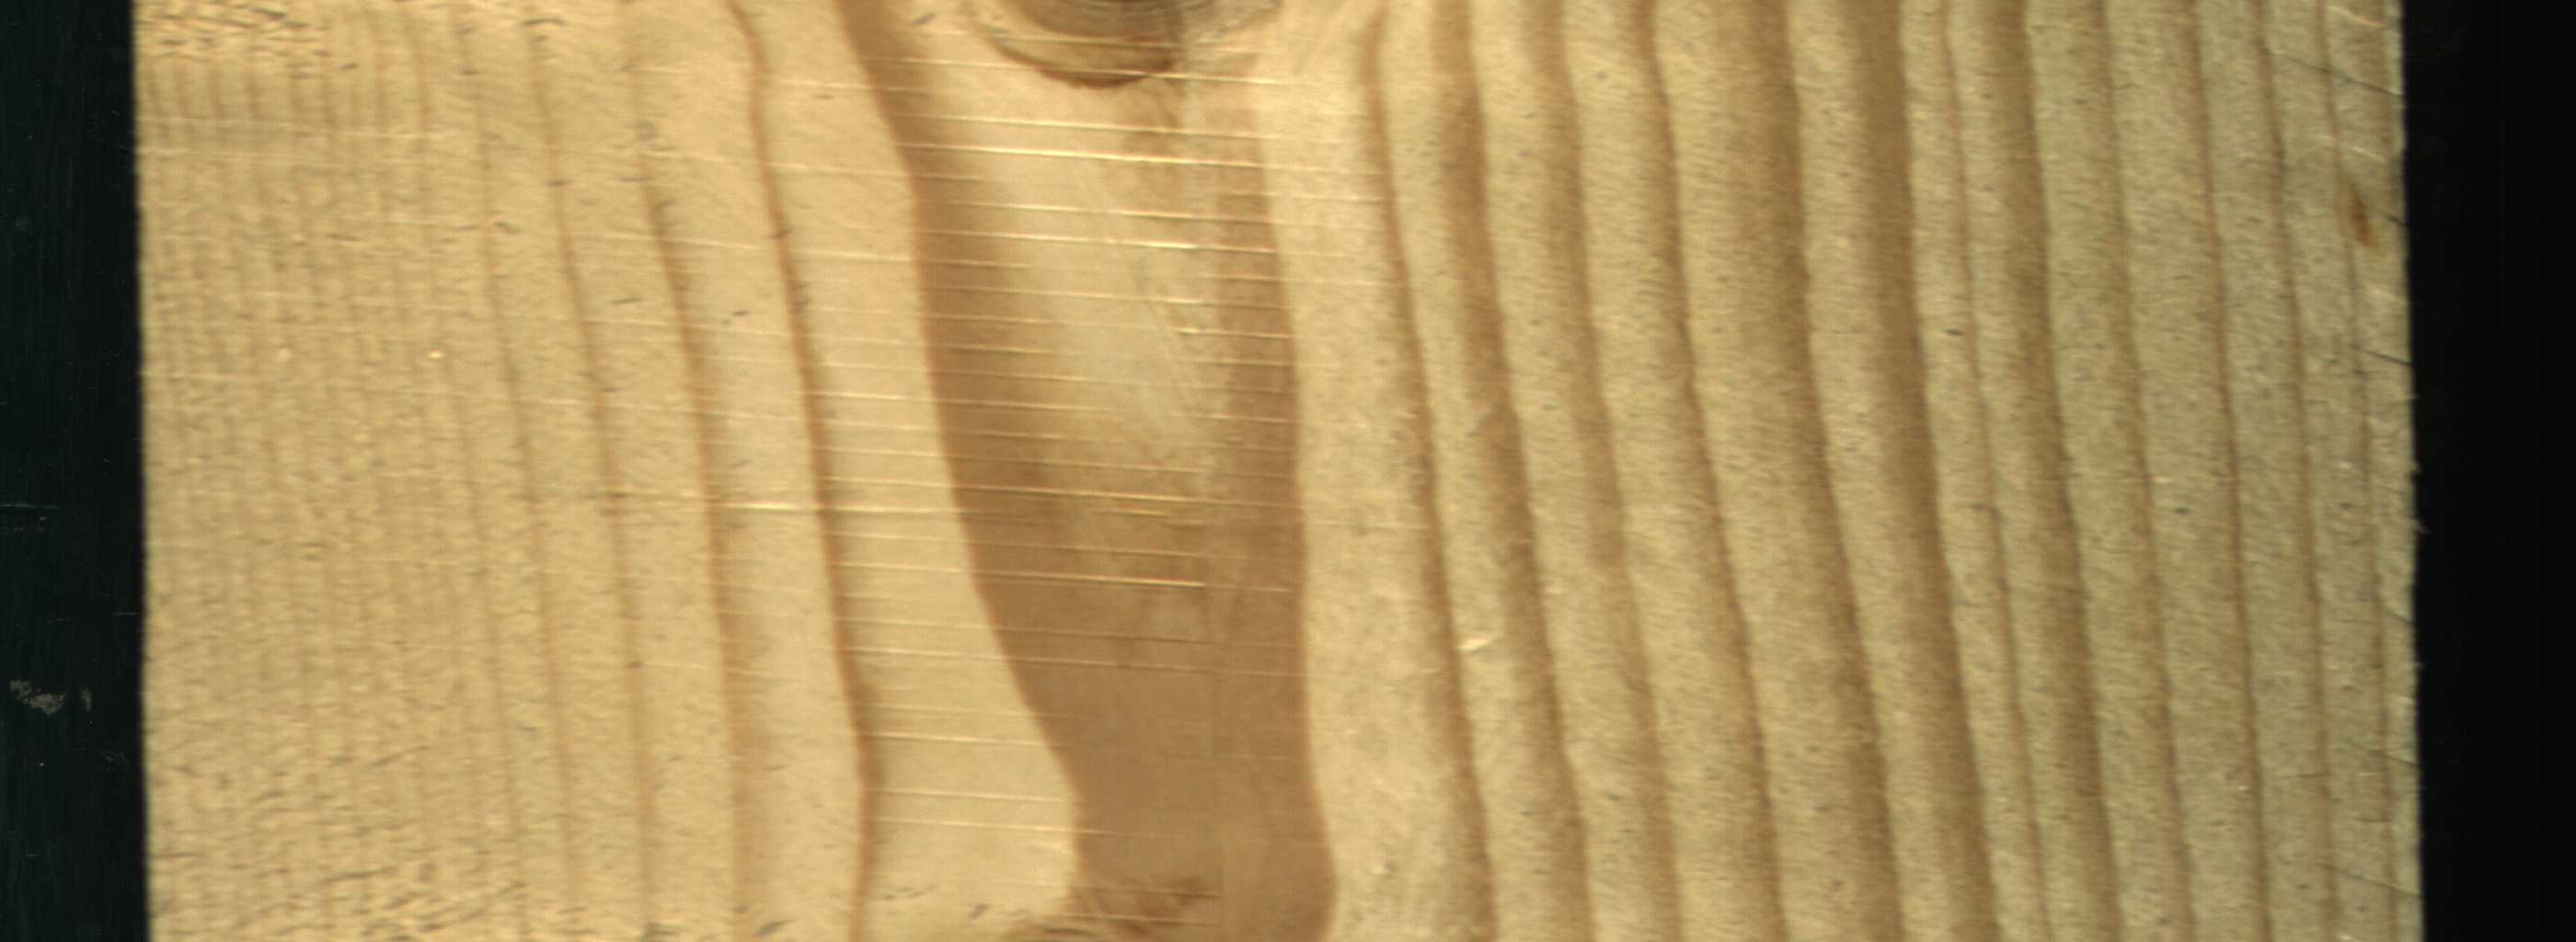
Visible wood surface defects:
Live_Knot